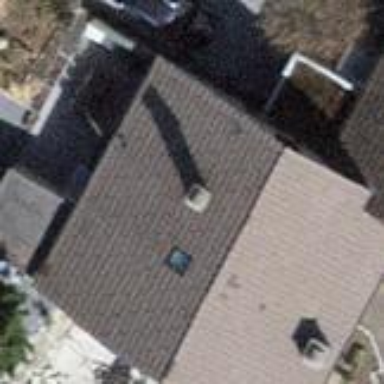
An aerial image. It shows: Building with tiled roof.